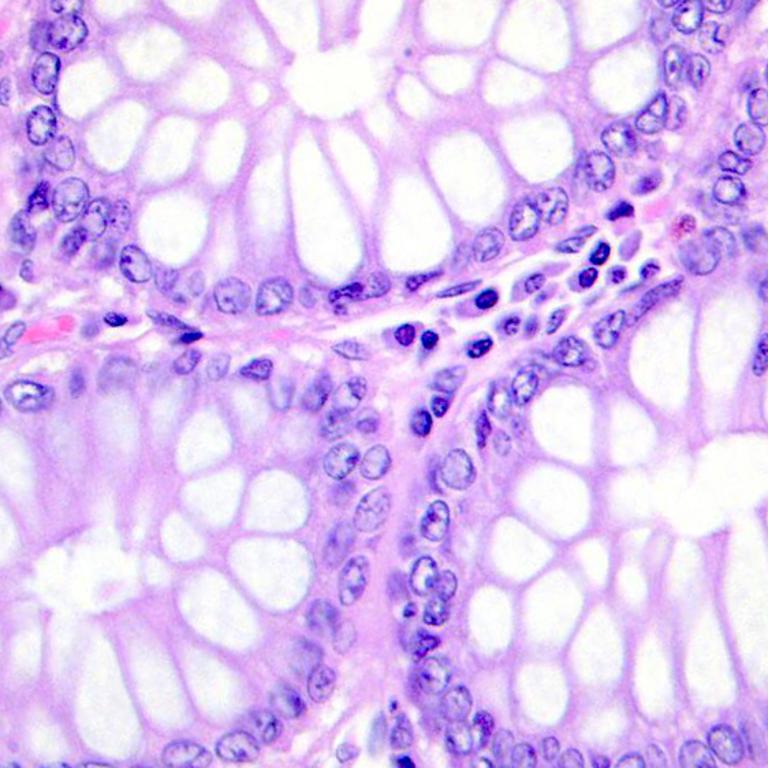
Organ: colon
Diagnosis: benign